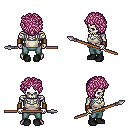
a pixel art fantasy rpg character, male body template, skeleton, white pirate shirt, teal pants, pink curly afro hairstyle, leather bracers, black shoes, spear, four views (front, back, left, right), 2x2 character sprite sheet, small pixel art, hard edges, no anti-aliasing